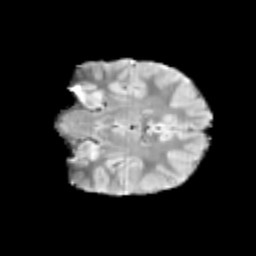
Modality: T2w
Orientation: coronal
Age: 8
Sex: male
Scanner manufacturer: siemens
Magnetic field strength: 3 T
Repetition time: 3.8 s
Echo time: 0.07 s